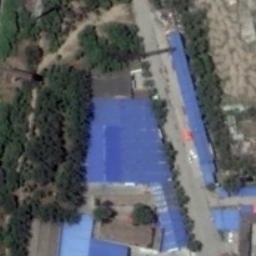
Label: industrial_area